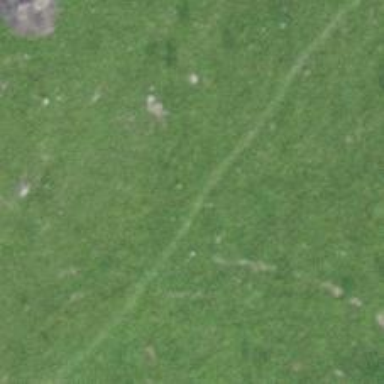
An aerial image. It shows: Track with grade 3 surface.